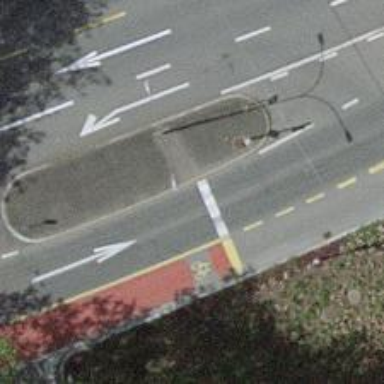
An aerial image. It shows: Road with traffic signals.